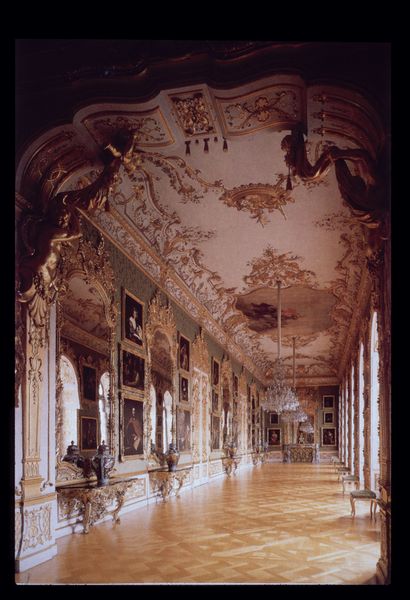
Titel: Grüne Galerie
Künstler: François de (d.J.) Cuvilliés
Standort: München
Institution: Residenz
Schlagwörter: gemälde, schatten, weiß, gelb, grün, blumen, braun, fenster, frankreich, holz, lampe, licht, pfeiler, raum, stuhl, stühle, tisch, tische, zimmer, schloss, fest, muster, ornament, wand, architektur, barock, lang, rahmen, sockel, bild, spiegel, tischbein, weite, boden, figur, gold, decke, innen, rokkoko, rokoko, rosa, kamin, ranken, vase, relief, bilder, bogen, parkett, farbe, violett, türe, dielen, hocker, pilaster, saal, rundbogen, schmal, glanz, floral, ornamente, verzierung, kerzen, kronleuchter, leuchter, lüster, stuck, vasen, galerie, halle, zierlich, foto, wände, eingang, fugen, gang, gewölbe, durchblick, vergoldet, münchen, palast, porträts, flur, photo, segmentbogen, china, schnörkel, residenz, zimmermann, fresken, repräsentation, herme, konsolen, fresko, gemäldegalerie, porträ, basis, weitläufig, voute, emblem, verzierungen, vergoldung, geschoss, fayence, tief, lisenen, etage, versailles, spätbarock, faszien, sockelzone, sitzbänke, rocaille, foyer, piedestal, ahnengalerie, ballsaal, stabwerk, residenz münchen, flachdecke, palmette, deckenfresko, spiegelsaal, cuvillies, stuckierung, cuvilliers, wandtische, grüne galerie, spiegeldecke, johann baptist zimmermann, spiegelgewölbe, verkröpfung, forografie, charlottenburg, deckemalerei, porträs, behängt, putzbänderung, spigel, konsoltische, akzentuierung, hermenpilaster, vout, sansoucci, deckevasen